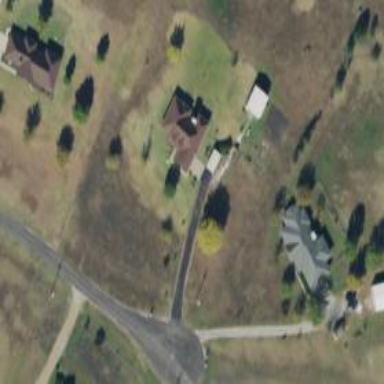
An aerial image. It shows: Driveway leading to service road.